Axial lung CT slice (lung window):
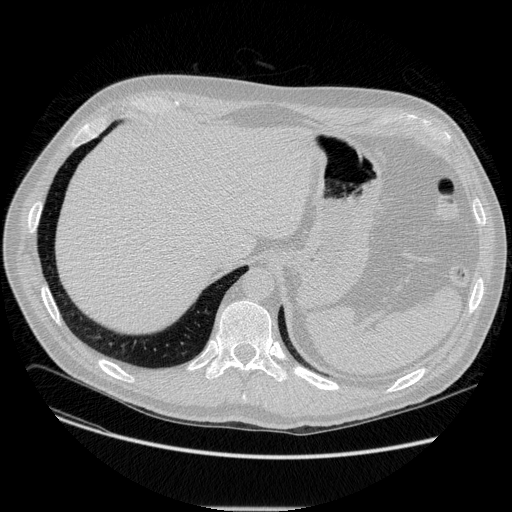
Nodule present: no